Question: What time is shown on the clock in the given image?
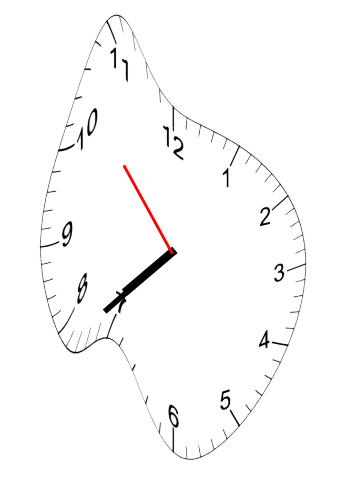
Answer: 07:37:53